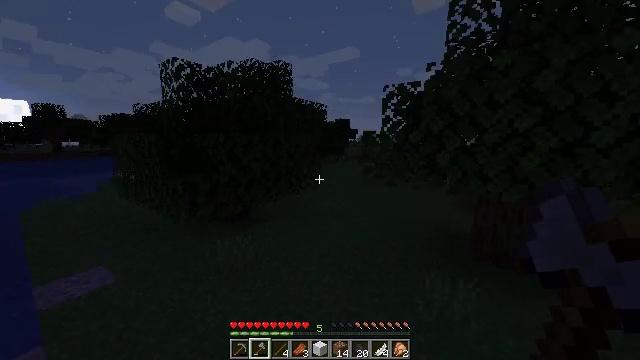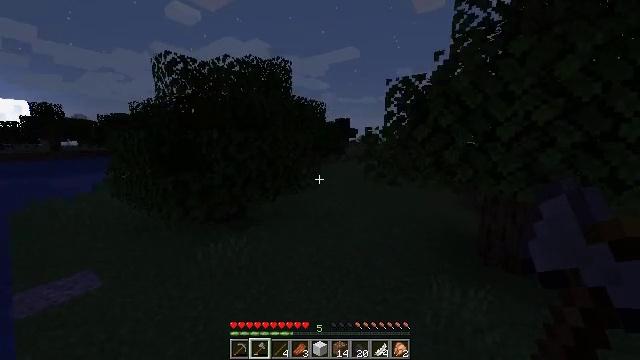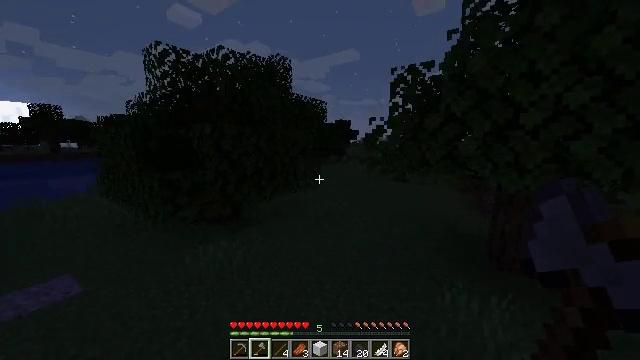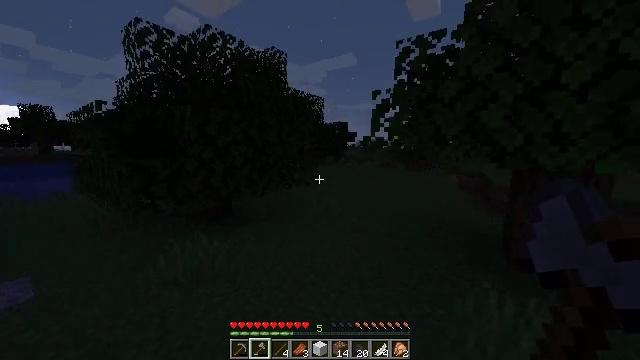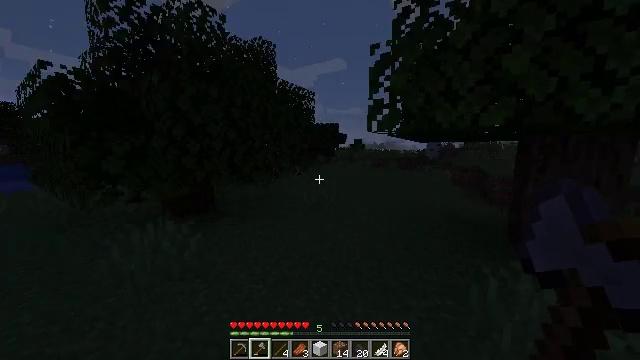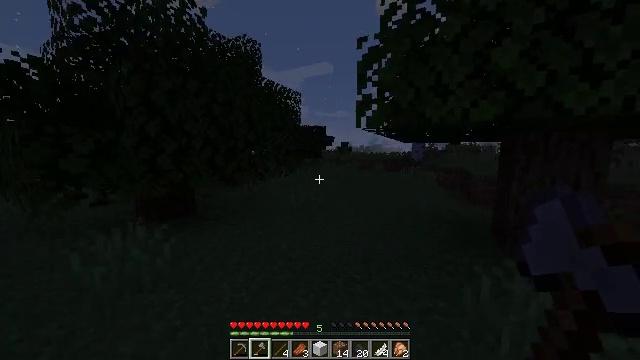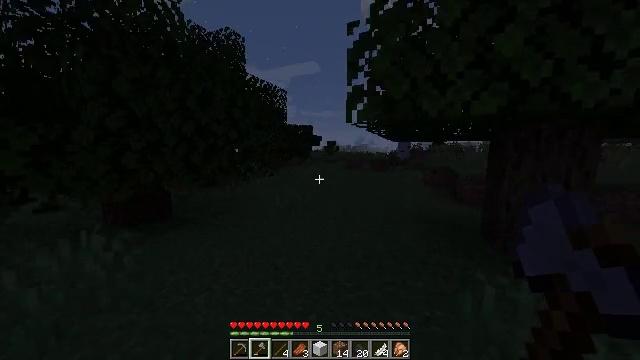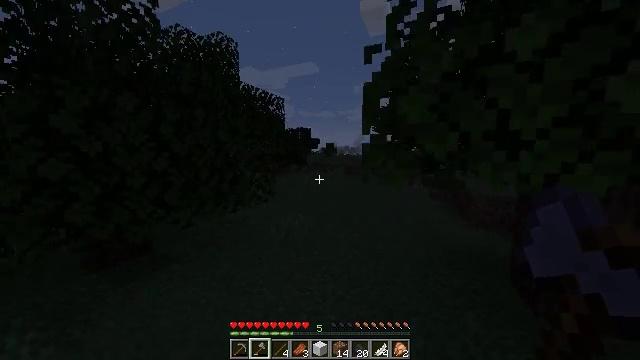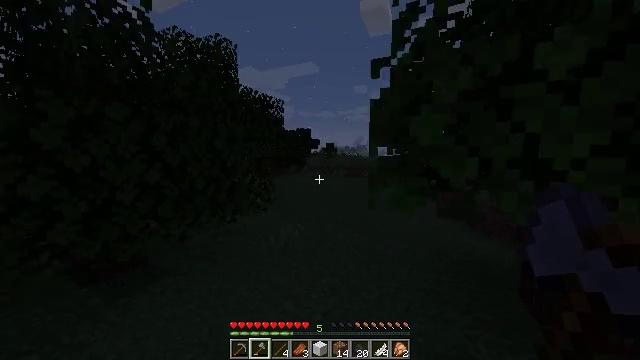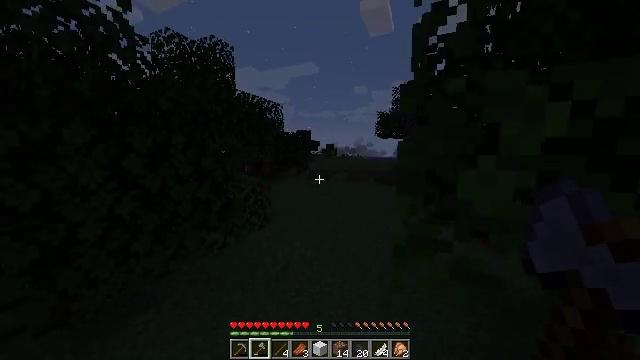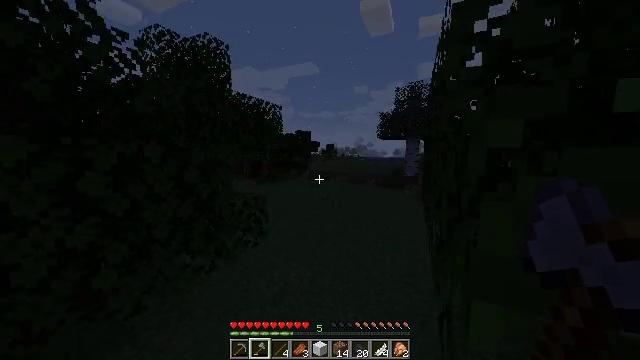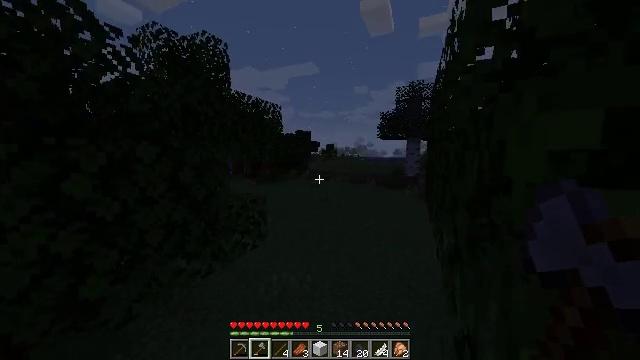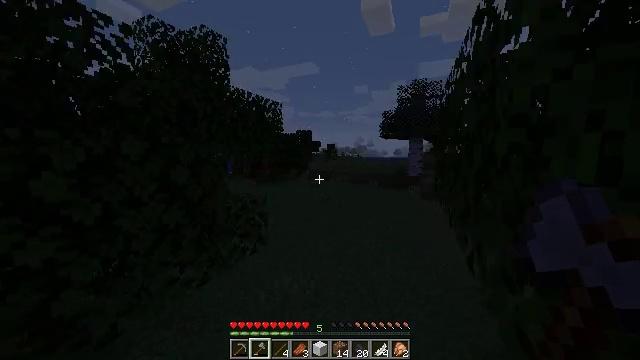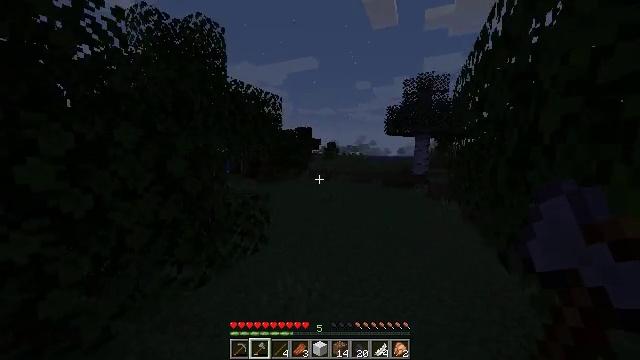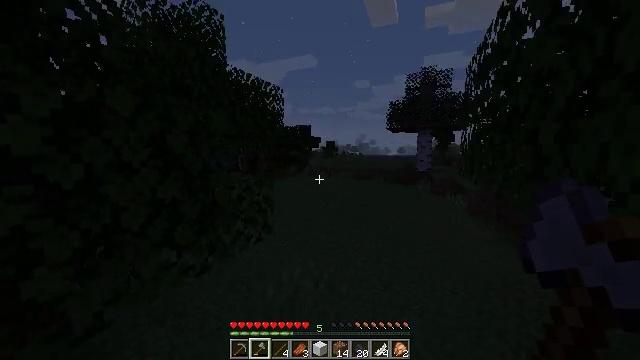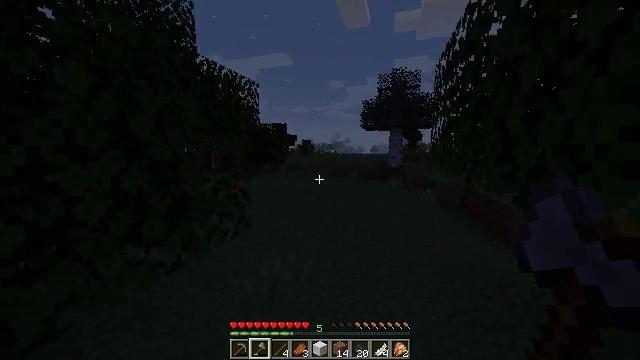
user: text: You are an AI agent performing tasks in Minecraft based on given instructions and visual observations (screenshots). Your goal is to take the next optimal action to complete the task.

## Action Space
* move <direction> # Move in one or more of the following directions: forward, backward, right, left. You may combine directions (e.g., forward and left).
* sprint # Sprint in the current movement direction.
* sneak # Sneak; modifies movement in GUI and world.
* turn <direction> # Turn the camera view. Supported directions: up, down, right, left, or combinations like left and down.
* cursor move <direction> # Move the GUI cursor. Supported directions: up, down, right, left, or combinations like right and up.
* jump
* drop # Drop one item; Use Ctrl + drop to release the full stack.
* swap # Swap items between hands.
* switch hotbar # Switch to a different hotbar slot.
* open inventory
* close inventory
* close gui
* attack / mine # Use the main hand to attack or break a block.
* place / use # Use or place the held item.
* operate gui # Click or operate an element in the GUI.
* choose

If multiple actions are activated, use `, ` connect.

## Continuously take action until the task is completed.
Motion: motion action
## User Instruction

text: Craft a torch.
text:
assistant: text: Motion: move forward, sprint, jump
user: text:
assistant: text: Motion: move forward, sprint, jump
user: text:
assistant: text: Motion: move forward, sprint, turn up, jump
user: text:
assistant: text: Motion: move forward, sprint, turn right and up, jump
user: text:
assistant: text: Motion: move forward, sprint, turn right, jump
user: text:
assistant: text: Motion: move forward, sprint, turn right, jump
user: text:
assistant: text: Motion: move forward, sprint, jump
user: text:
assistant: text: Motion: move forward, sprint, jump
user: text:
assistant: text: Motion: move forward, sprint, jump
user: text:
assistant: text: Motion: move forward, sprint, jump
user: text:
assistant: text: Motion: move forward, sprint, jump
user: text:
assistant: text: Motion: move forward, sprint, jump
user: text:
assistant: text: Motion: move forward, sprint, jump
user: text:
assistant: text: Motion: move forward, sprint, jump
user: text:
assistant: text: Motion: move forward, sprint, turn right, jump
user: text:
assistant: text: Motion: move forward, sprint, turn right, jump
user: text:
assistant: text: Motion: move forward, sprint, turn right, jump
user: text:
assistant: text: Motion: move forward, sprint, jump
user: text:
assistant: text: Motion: move forward, sprint, jump
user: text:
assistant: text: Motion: move forward, sprint, jump
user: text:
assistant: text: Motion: move forward, sprint, jump
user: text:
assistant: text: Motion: move forward, sprint, jump
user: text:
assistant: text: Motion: move forward, sprint, jump
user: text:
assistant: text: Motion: move forward, sprint, jump
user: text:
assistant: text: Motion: move forward, sprint, jump
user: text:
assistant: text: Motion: move forward, sprint, jump
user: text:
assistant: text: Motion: move forward, sprint, jump
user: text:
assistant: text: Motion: move forward, sprint, jump
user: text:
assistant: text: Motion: move forward, sprint, jump
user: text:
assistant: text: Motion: move forward, sprint, jump